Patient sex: M
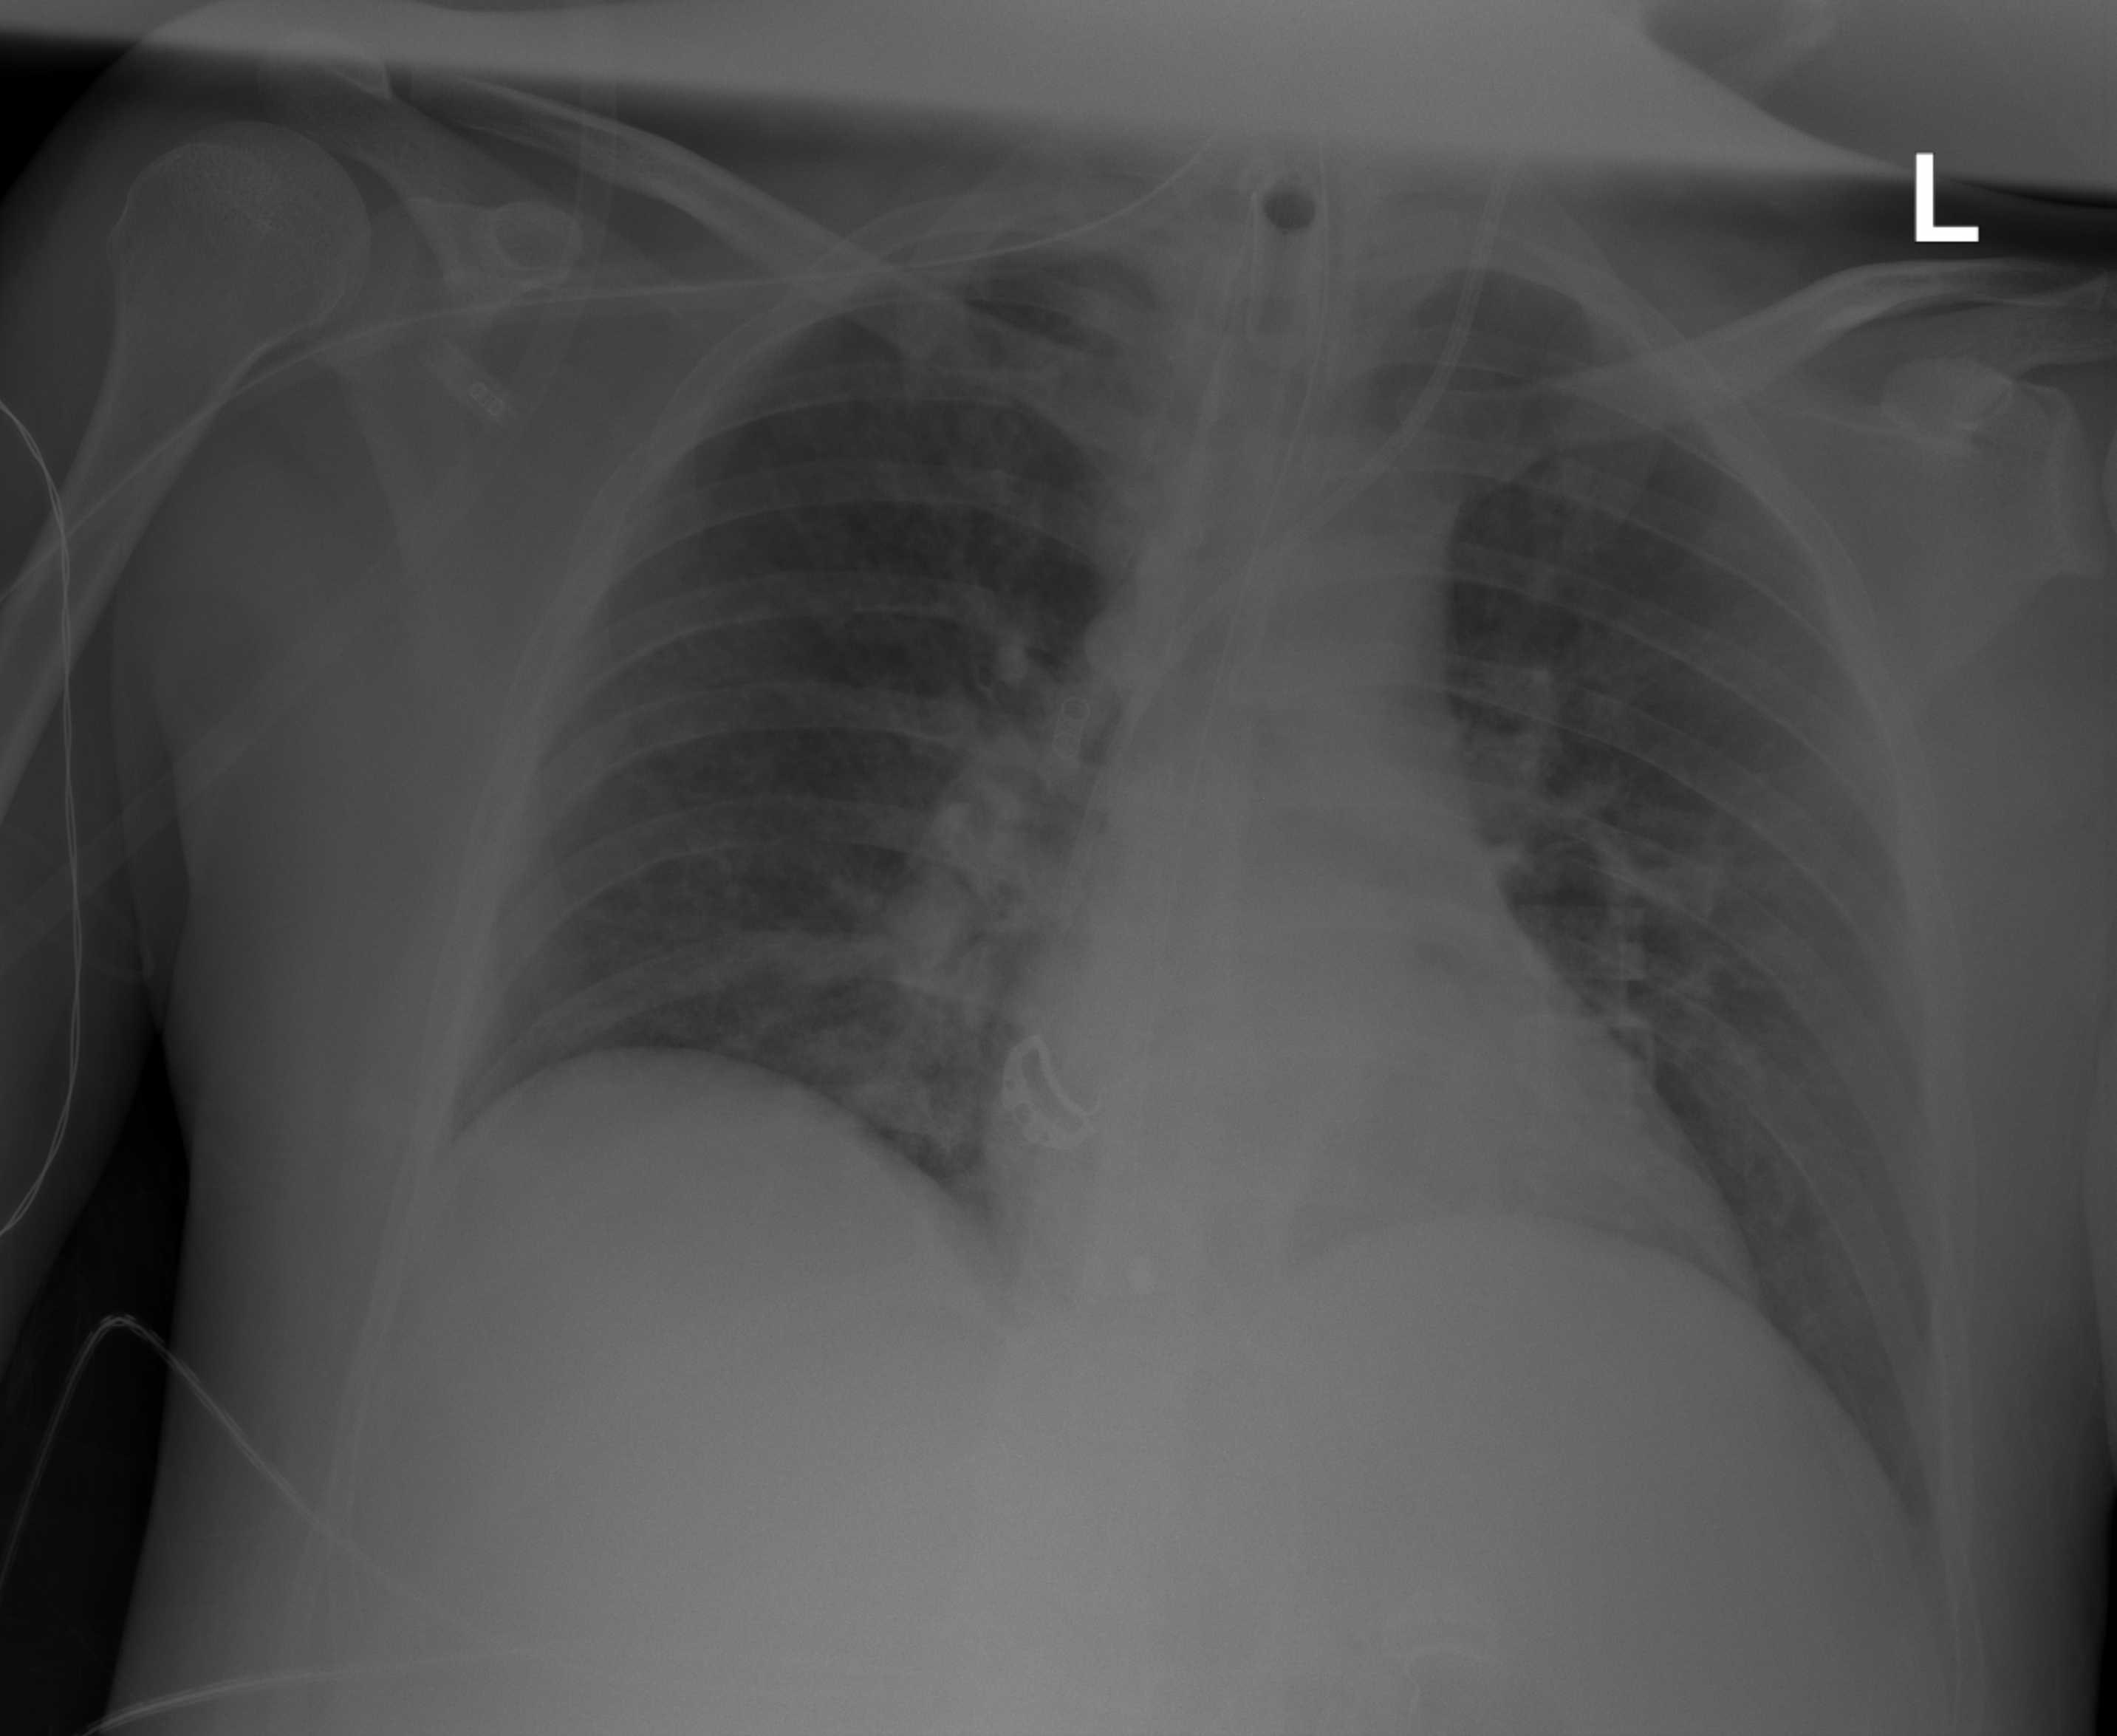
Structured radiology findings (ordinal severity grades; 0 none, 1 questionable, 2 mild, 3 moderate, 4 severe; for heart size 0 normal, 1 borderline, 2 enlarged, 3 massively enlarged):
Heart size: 0
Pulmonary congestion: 0
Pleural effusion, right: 0
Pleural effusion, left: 0
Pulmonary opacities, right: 1
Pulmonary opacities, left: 1
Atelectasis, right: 0
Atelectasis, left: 0